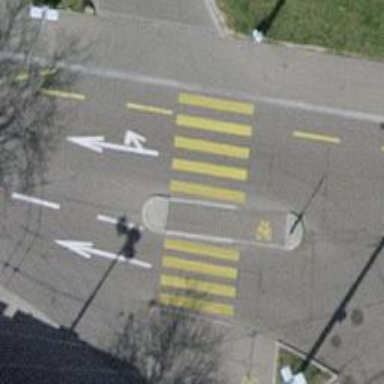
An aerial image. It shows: Kerb serving as barrier.